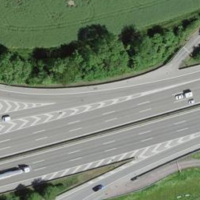
EUNIS habitat code: 57
Species observed at this site:
Falco tinnunculus